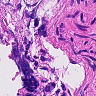
Metastatic tissue present: no